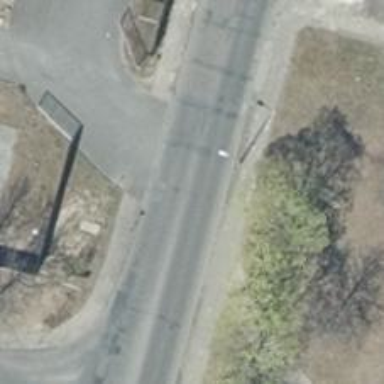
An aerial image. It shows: Paved tertiary road.